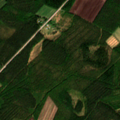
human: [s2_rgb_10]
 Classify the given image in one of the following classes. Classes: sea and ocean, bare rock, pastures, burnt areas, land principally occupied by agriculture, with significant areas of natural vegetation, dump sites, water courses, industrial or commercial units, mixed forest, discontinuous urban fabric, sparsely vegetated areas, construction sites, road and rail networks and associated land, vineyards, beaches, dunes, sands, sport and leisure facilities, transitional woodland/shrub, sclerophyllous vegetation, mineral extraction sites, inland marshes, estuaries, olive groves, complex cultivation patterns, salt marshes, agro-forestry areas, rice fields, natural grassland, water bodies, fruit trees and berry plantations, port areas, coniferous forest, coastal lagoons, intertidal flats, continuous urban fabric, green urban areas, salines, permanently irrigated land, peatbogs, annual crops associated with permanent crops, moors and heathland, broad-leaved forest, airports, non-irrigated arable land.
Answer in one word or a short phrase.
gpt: non-irrigated arable land, land principally occupied by agriculture, with significant areas of natural vegetation, coniferous forest, mixed forest, transitional woodland/shrub